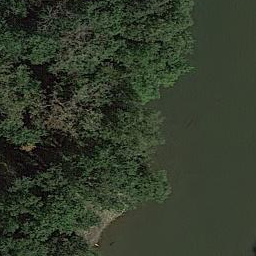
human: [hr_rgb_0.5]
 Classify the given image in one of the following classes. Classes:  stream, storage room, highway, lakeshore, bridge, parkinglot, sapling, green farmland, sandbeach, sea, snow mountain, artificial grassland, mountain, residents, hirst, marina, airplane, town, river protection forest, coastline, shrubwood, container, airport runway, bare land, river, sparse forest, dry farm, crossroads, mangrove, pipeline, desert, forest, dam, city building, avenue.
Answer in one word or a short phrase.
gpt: river protection forest